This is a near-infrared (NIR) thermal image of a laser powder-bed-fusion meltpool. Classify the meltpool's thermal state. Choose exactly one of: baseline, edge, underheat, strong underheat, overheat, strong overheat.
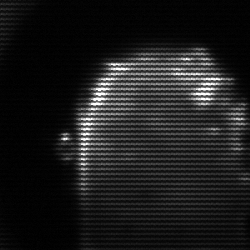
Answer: baseline